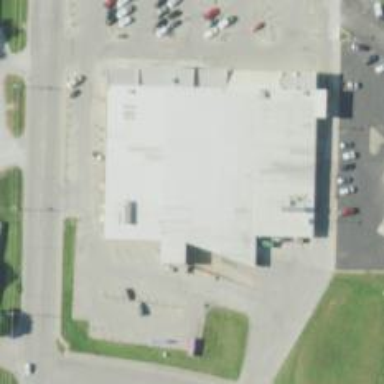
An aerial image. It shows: Supermarket.